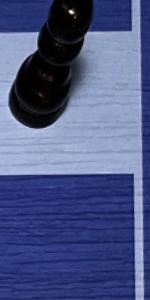
Label: Empty